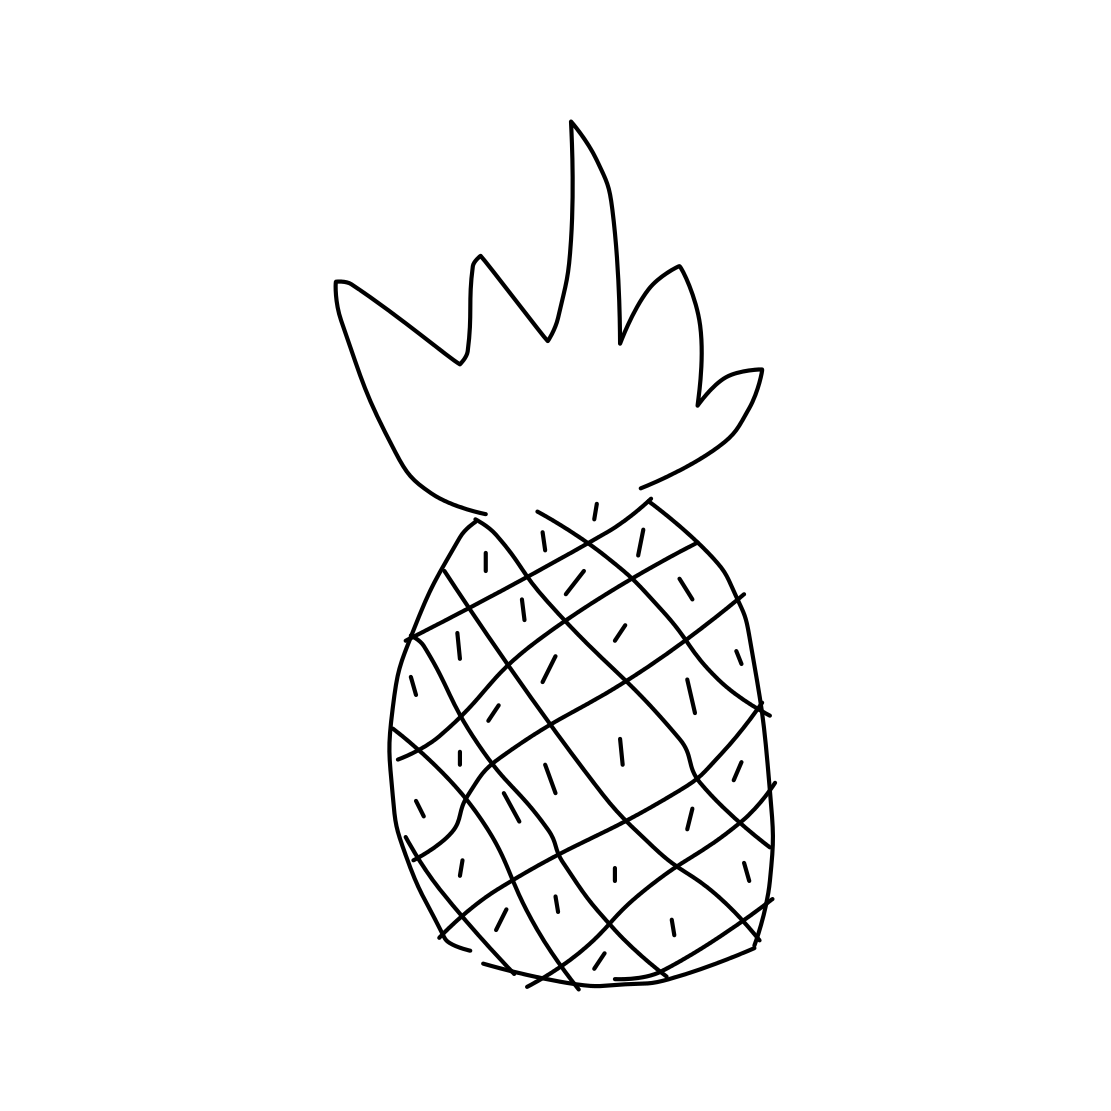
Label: pineapple